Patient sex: F
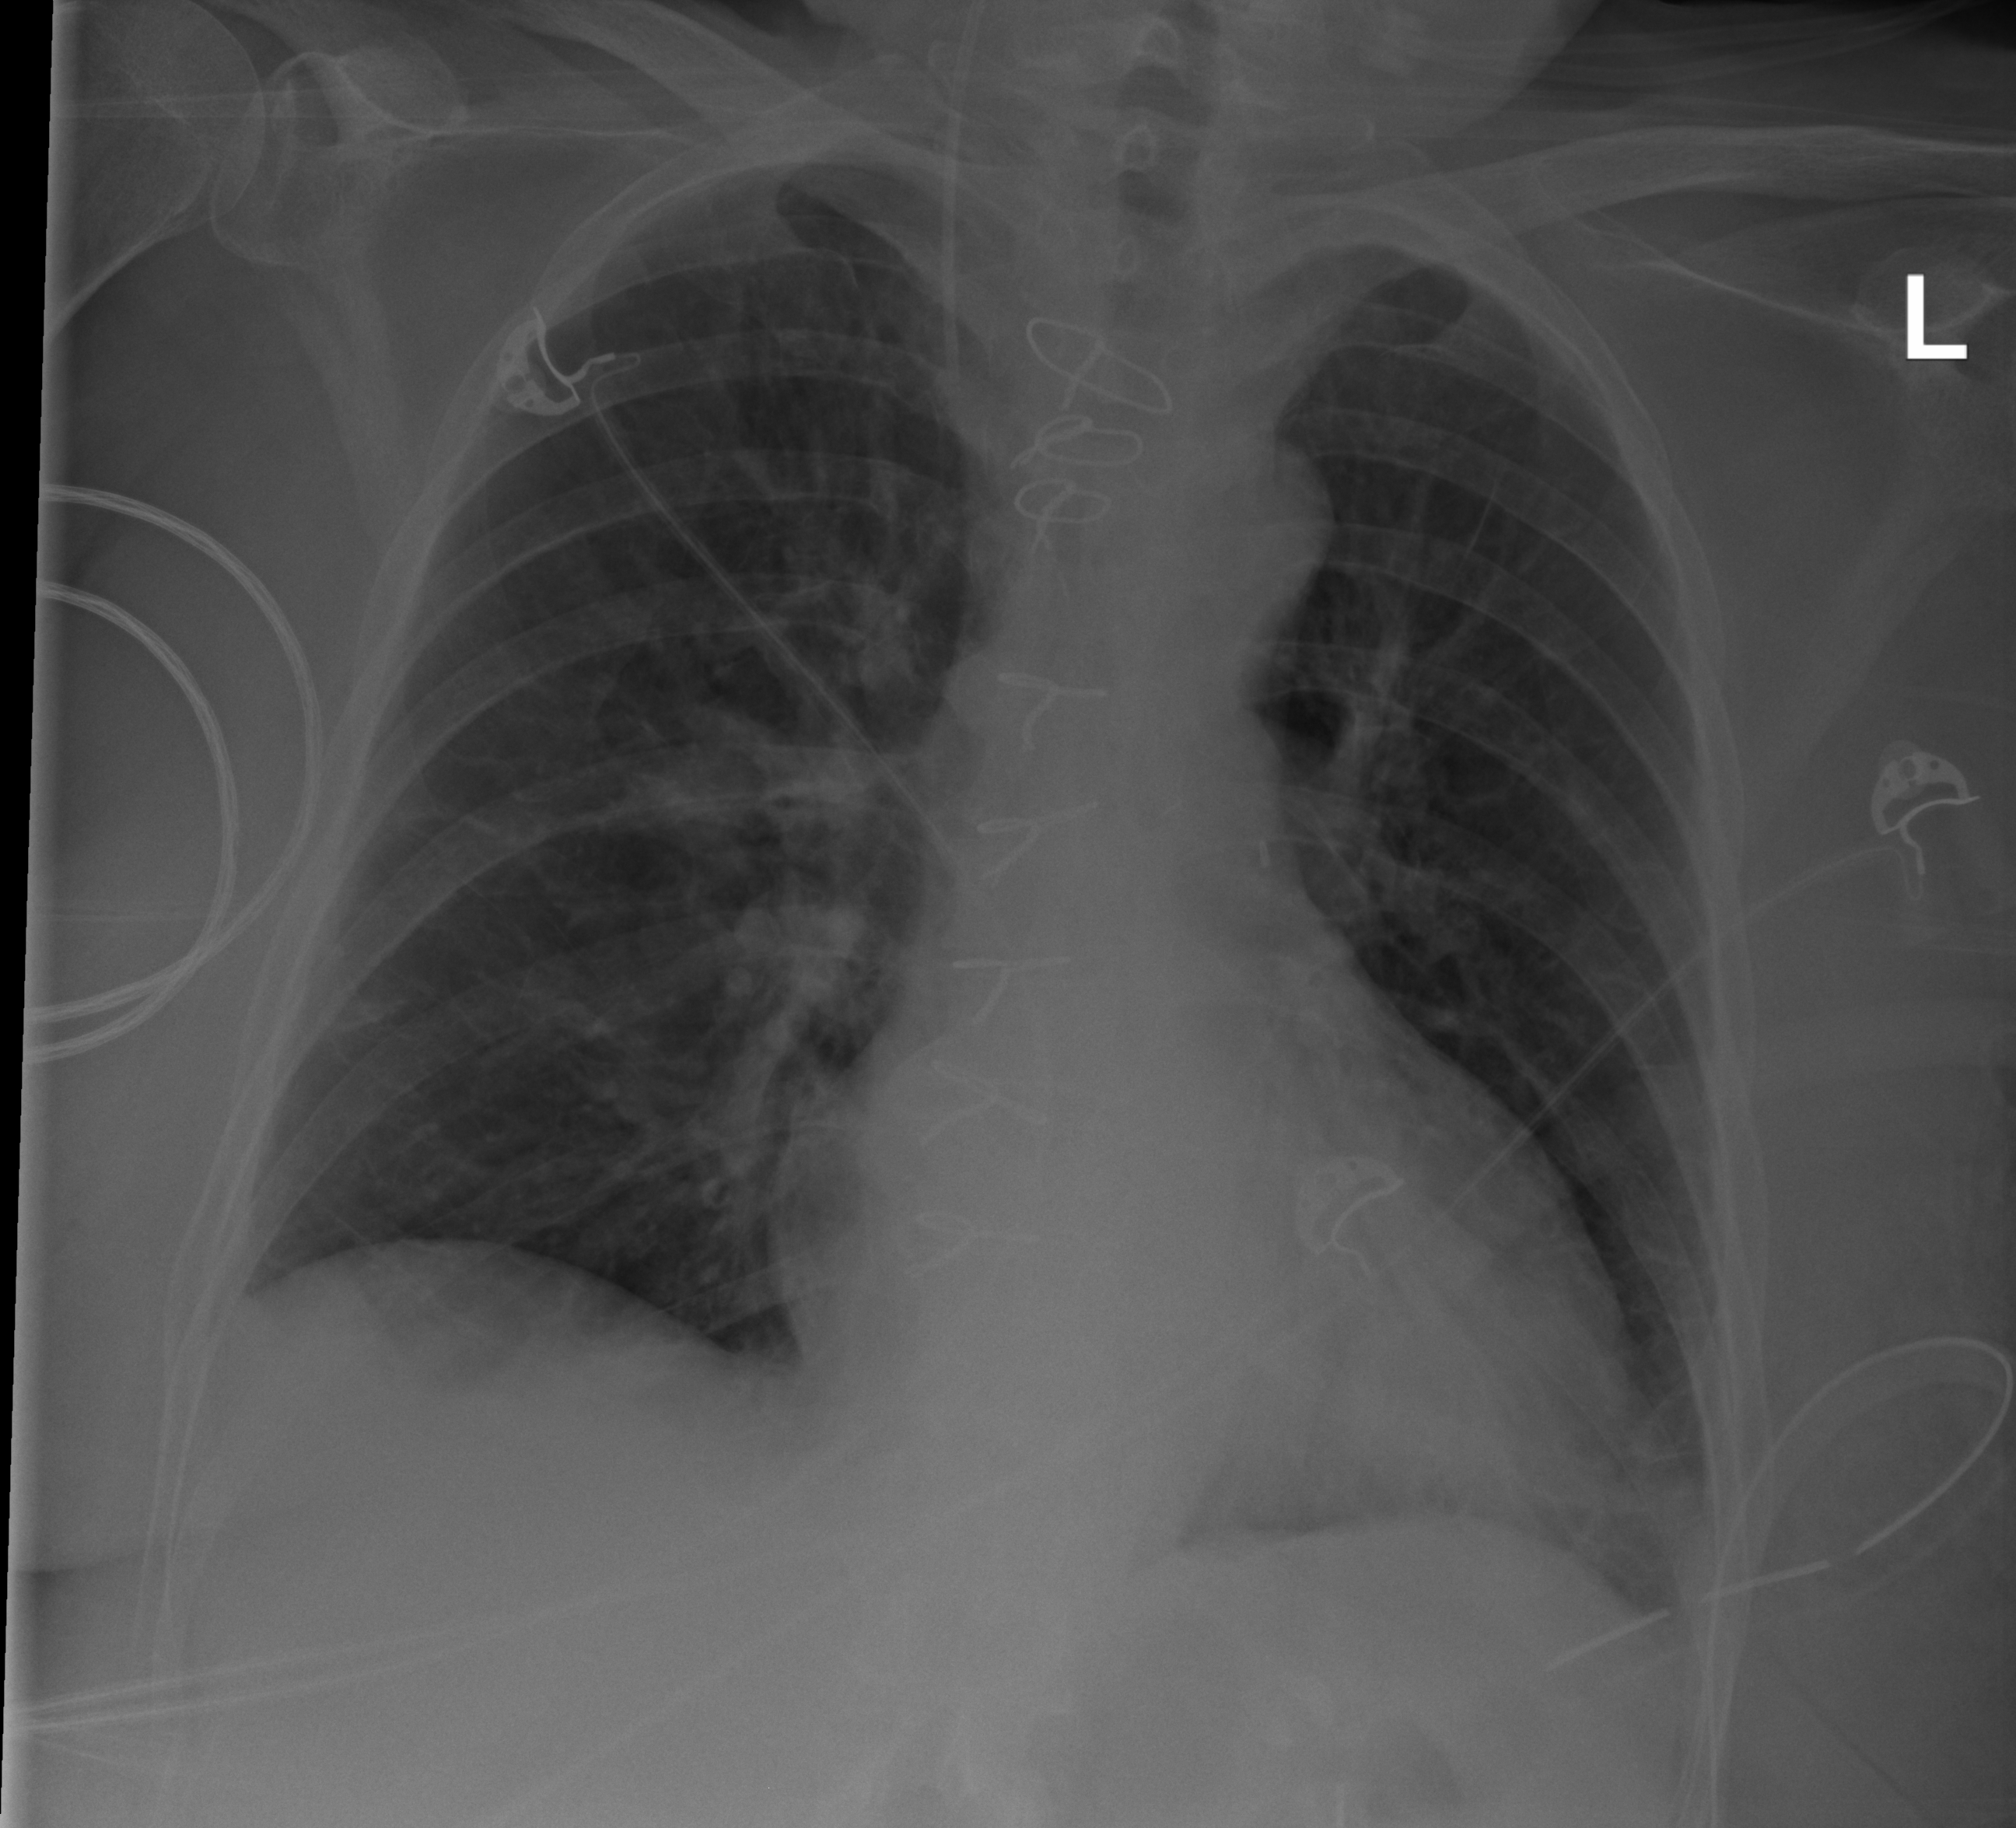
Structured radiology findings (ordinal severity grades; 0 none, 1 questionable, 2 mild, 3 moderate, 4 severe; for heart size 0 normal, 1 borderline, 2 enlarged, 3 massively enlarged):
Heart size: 2
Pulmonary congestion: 0
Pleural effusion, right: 0
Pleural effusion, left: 0
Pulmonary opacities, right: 0
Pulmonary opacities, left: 0
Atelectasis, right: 0
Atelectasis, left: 2